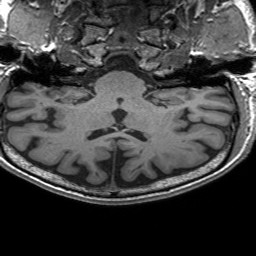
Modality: T1w
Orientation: sagittal
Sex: male
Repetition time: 1.95 s
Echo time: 0.026 s